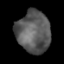
Tissue: lung
Cell type: Others
Senescence score: 0.1818
Nuclear area (px): 1385
Mean DAPI intensity: 90.893